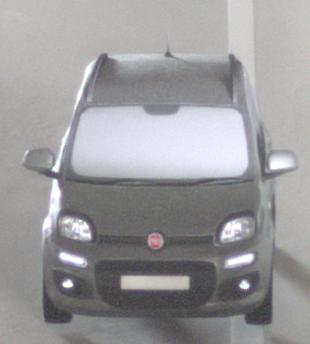
Make: Fiat
Model: Panda 1.2 8V
Detailed model: Panda (312)
Model produced from: 2013/02
Model produced until: 2013/12
Doors: 5
Color: gray
Road condition: dry road
Daytime: midday
Contrast: medium contrast